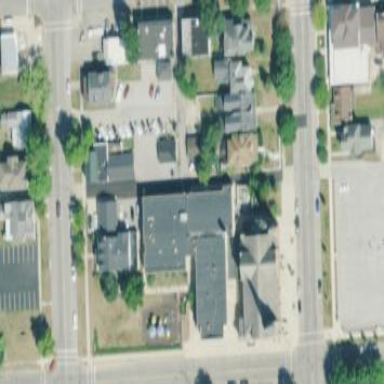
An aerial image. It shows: School building.